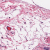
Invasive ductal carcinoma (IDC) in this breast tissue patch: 0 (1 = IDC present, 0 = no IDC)